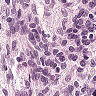
Metastatic tissue present: no